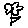
Label: flower